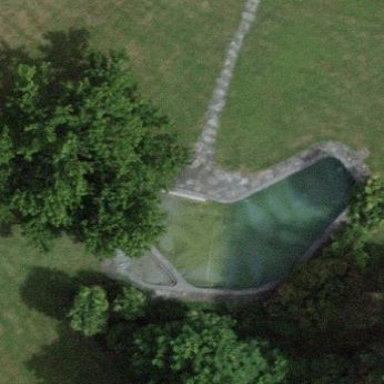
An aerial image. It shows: Swimming pool located in leisure land.